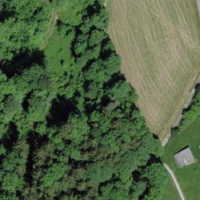
EUNIS habitat code: 43
Species observed at this site:
Lolium perenne
Vicia sepium
Plantago major
Lapsana communis
Corylus avellana
Dactylis glomerata
Quercus robur
Cornus sanguinea
Acer pseudoplatanus
Cardamine hirsuta
Geum urbanum
Rumex acetosa
Fragaria vesca
Moehringia trinervia